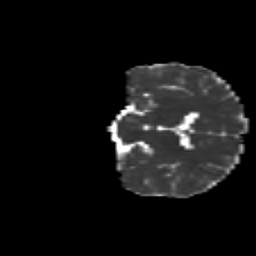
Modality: MD
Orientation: coronal
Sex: male
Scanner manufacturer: siemens
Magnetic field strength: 3 T
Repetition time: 5 s
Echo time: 0.071 s